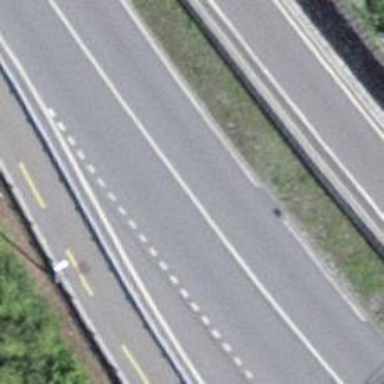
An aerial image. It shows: Asphalt road classified as trunk highway with no sidewalk.